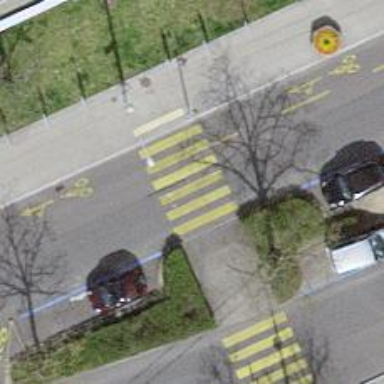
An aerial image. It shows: Tertiary road with cycle lane and trolley wires.